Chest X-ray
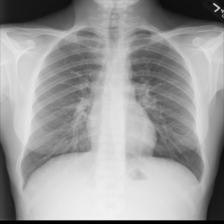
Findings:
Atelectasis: negative
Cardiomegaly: negative
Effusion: negative
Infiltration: negative
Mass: negative
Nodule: negative
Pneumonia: negative
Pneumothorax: negative
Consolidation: negative
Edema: negative
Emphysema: negative
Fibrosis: negative
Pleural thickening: negative
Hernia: negative